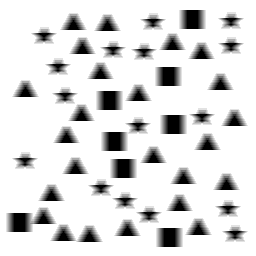
Squares: 8
Triangles: 24
Stars: 16
Total shapes: 48